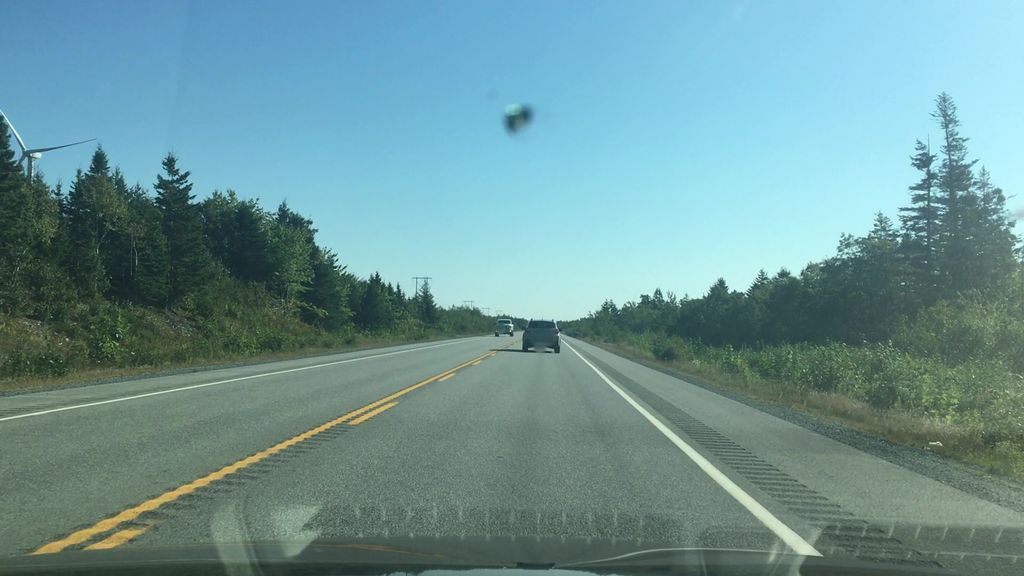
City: halifax